Interaction volume radius: 5 \u00c5
Interaction volume height: 20 \u00c5
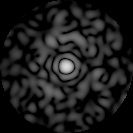
Disorder parameter: 0.8273